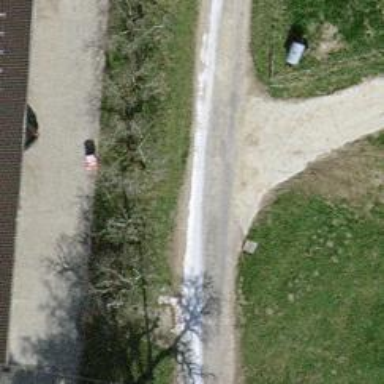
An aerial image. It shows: Unclassified road with asphalt surface.